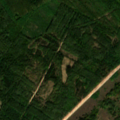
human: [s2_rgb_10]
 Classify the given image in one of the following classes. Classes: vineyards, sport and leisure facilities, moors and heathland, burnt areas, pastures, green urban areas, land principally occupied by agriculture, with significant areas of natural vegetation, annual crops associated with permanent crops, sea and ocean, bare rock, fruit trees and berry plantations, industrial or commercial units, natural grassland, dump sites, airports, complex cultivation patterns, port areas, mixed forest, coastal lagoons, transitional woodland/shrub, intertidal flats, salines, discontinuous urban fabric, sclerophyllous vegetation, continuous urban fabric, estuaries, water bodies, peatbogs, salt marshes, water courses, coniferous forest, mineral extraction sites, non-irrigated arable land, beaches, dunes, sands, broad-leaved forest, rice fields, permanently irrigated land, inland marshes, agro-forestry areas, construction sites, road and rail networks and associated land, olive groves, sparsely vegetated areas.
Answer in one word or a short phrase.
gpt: pastures, broad-leaved forest, coniferous forest, mixed forest, transitional woodland/shrub